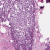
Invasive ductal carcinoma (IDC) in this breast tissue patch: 1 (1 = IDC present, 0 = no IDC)